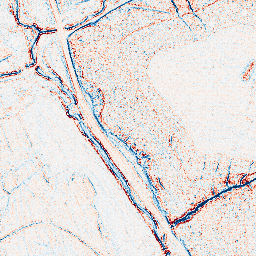
Category: edge_preserving
Decomposition family: anisotropic_diffusion
Decomposition parameters: iterations: 5
kappa: 50
gamma: 0.05
Upsampling method: sinc_hamming
Upsampling parameters: scale: 4
kernel_size: 8
Upsampling scale: 4